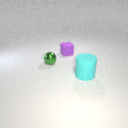
small purple rubber cube to the left of large cyan rubber cylinder